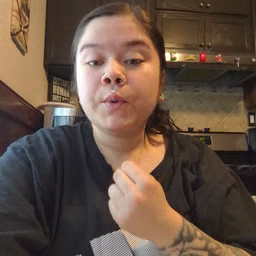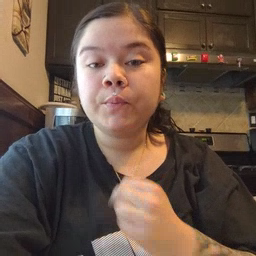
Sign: cute